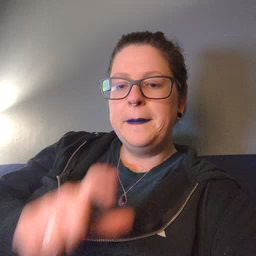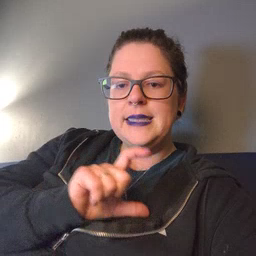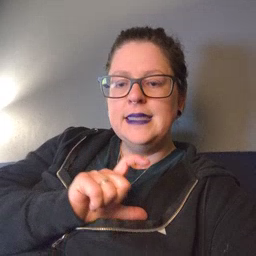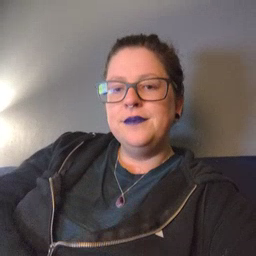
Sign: police